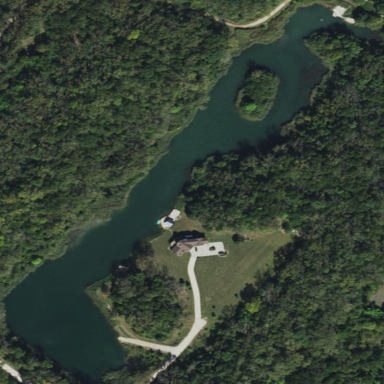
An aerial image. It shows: Serene pond surrounded by nature.